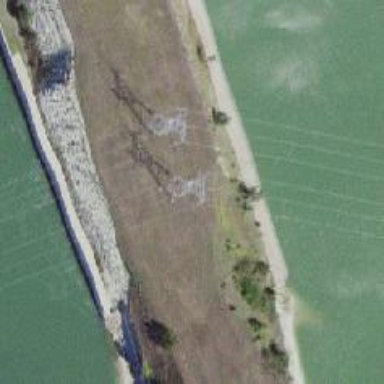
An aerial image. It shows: Power tower.